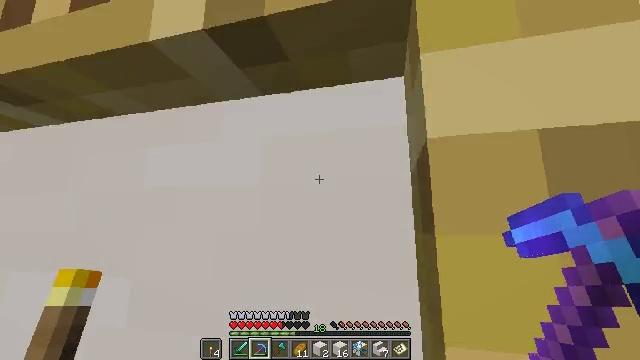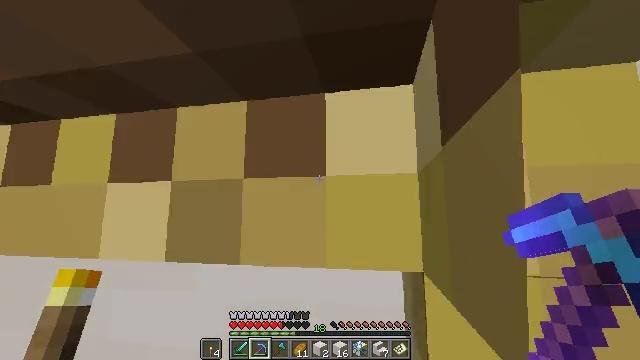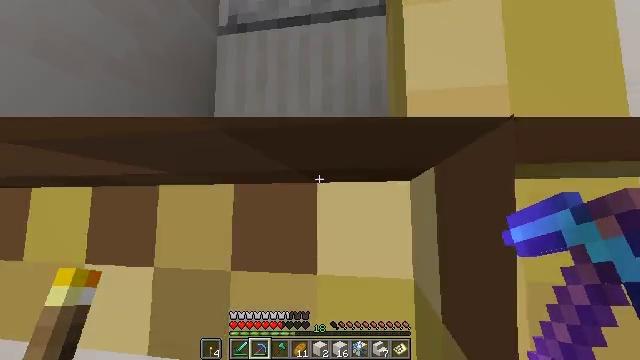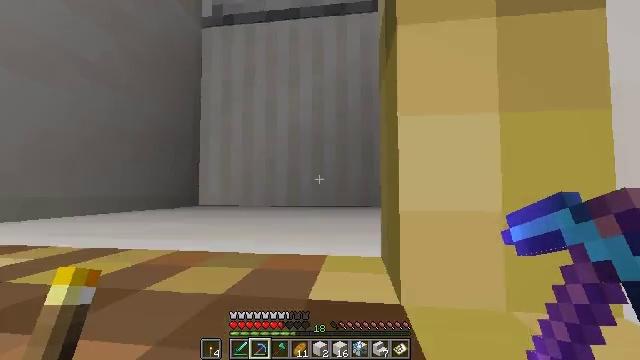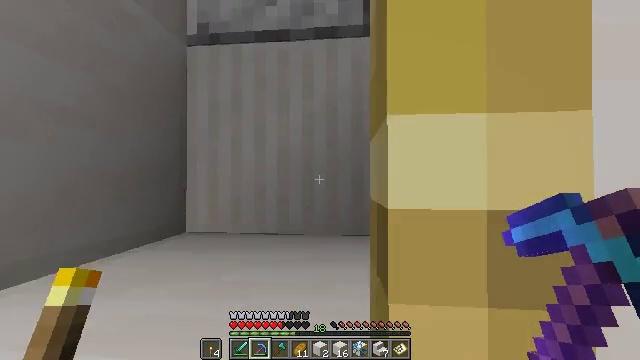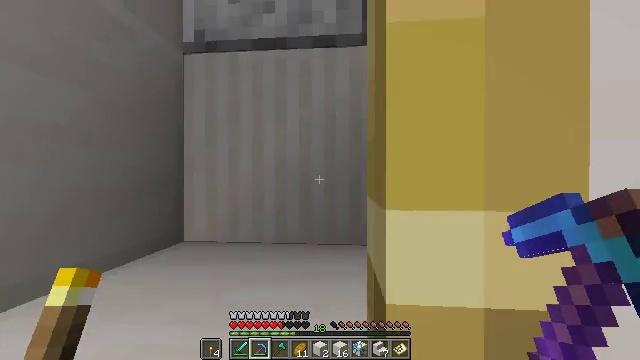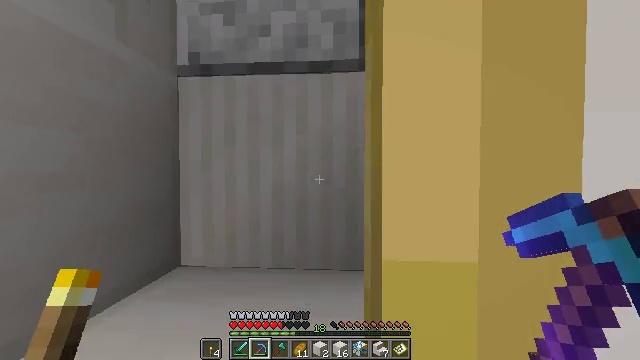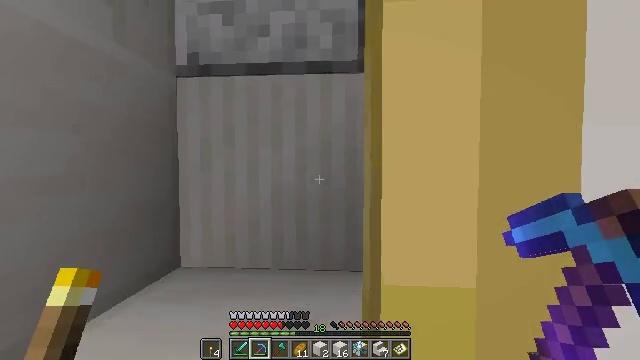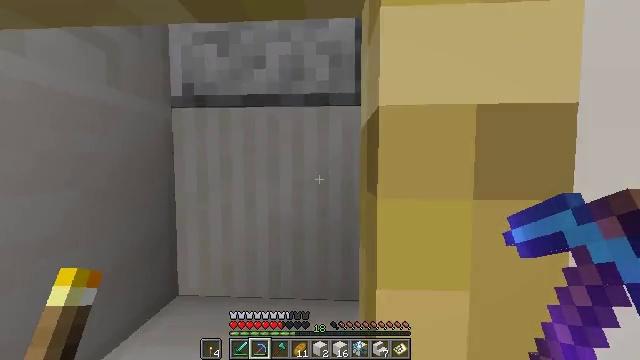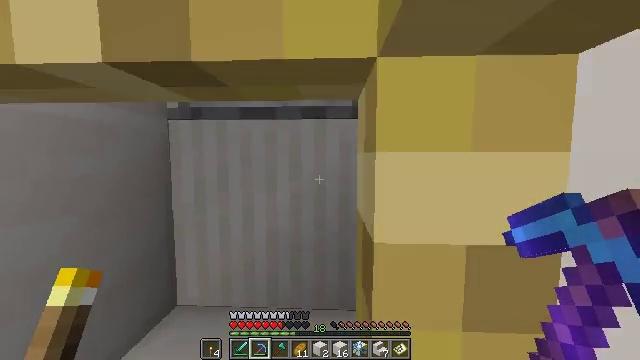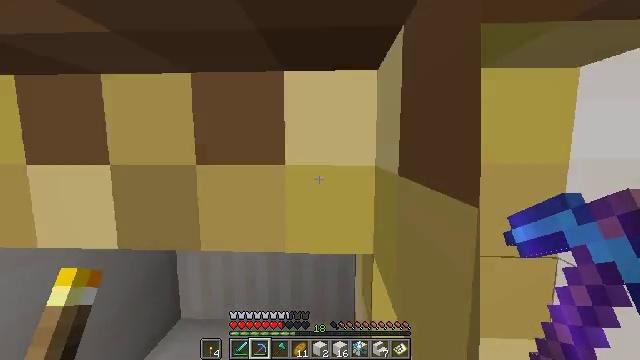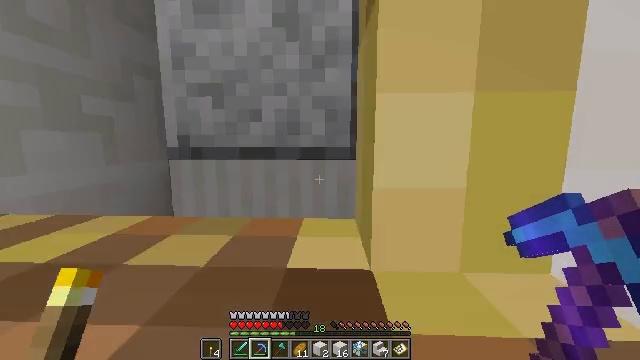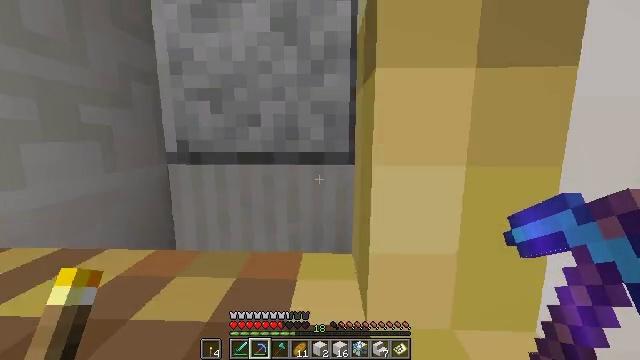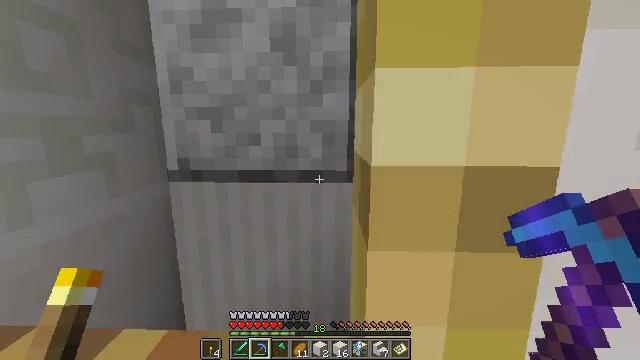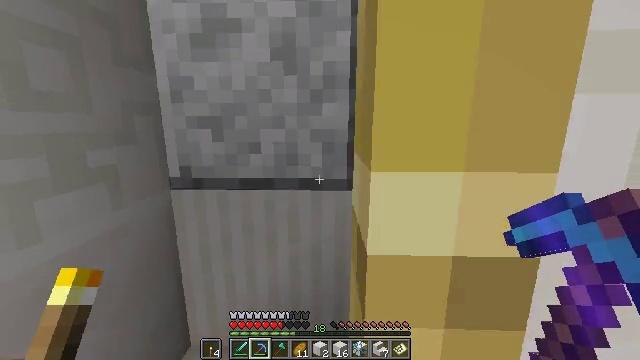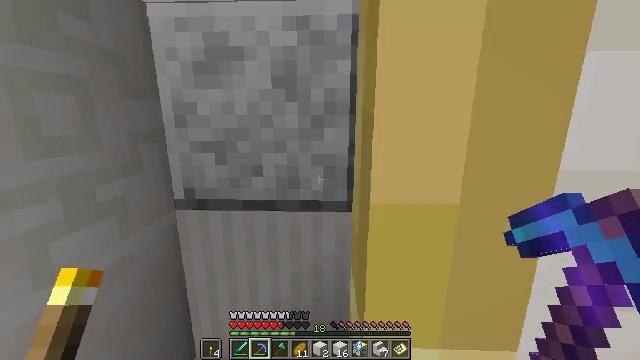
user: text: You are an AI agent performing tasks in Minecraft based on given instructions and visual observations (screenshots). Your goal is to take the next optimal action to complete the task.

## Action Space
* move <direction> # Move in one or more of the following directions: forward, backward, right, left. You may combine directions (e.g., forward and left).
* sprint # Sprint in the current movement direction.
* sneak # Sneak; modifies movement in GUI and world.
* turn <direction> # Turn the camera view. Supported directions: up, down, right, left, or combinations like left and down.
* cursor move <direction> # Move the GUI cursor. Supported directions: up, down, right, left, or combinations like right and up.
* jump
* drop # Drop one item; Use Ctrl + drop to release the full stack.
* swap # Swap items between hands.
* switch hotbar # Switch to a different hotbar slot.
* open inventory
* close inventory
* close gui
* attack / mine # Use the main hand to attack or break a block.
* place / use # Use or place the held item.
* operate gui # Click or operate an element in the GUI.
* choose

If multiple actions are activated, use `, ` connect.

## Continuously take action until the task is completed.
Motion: motion action
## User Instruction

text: Retrieve quartz blocks from buildings.
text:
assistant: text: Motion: turn right and down, jump
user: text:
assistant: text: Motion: turn right and down, jump
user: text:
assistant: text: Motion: turn right and down, jump
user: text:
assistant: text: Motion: turn right and down, jump
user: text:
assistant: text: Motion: jump
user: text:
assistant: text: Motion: turn down, jump
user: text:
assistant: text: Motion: jump
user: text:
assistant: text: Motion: turn down, jump
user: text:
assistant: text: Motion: turn down, jump
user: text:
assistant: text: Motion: turn down, jump
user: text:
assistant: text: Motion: turn down, jump
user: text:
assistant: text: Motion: turn down, jump
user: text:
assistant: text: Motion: turn down, jump
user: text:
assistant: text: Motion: turn down, jump
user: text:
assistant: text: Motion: turn down, jump
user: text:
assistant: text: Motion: turn down, jump
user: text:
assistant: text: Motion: turn down, jump
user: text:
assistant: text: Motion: turn down, jump
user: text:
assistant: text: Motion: turn down, jump
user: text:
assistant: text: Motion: turn left and down, jump
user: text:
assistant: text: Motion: turn down, jump
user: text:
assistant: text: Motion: jump
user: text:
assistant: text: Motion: turn down, jump
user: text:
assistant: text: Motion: jump
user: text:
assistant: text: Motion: jump
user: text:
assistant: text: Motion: jump
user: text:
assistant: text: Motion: turn left and down, jump
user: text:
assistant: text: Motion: turn left and down, jump
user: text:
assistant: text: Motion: jump
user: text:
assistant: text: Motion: jump